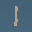
Label: 1